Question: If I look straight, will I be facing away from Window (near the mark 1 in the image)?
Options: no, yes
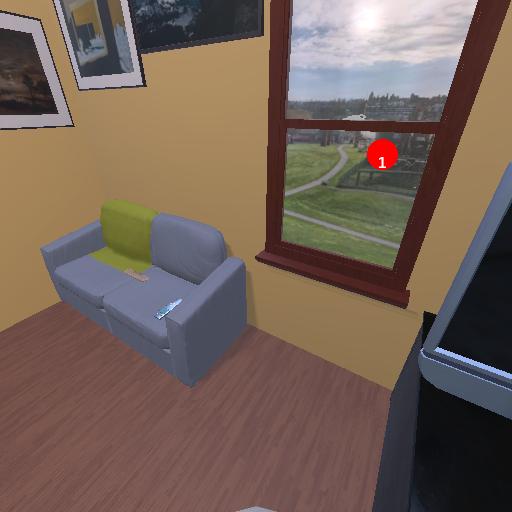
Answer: no